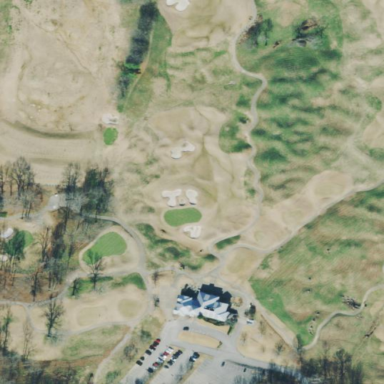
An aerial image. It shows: Grassy area designated as golf fairway.